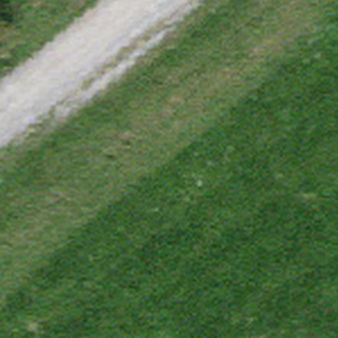
Label: other